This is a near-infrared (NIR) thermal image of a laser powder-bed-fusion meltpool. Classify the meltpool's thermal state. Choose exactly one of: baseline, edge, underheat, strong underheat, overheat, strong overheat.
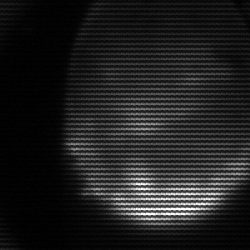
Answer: edge